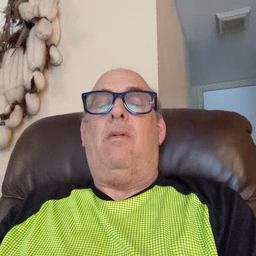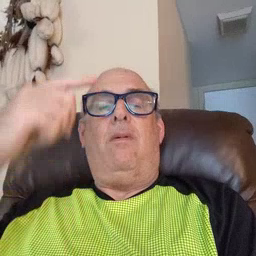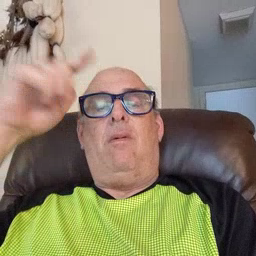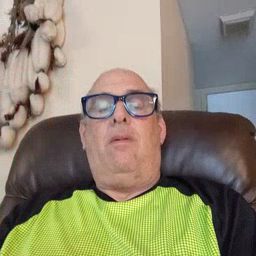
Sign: for